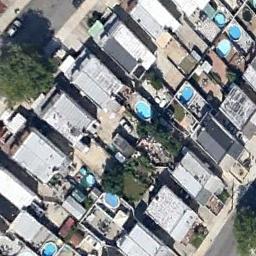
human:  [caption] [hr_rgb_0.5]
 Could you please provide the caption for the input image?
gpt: Many roads and neatly lined houses and trees and a few swimming pools in densely populated areas .

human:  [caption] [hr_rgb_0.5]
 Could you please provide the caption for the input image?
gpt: The dense residential is next to some trees .

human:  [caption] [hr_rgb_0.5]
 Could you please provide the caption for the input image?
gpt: A dense residential area has lots of medium residences arranged neatly .

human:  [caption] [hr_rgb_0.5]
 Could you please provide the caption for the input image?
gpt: The houses are all rectangular .

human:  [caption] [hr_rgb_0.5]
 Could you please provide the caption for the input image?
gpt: There are some swimming pools beside the houses on a dense residential area .